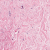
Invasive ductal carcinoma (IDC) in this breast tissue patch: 0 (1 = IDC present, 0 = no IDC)